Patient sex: F
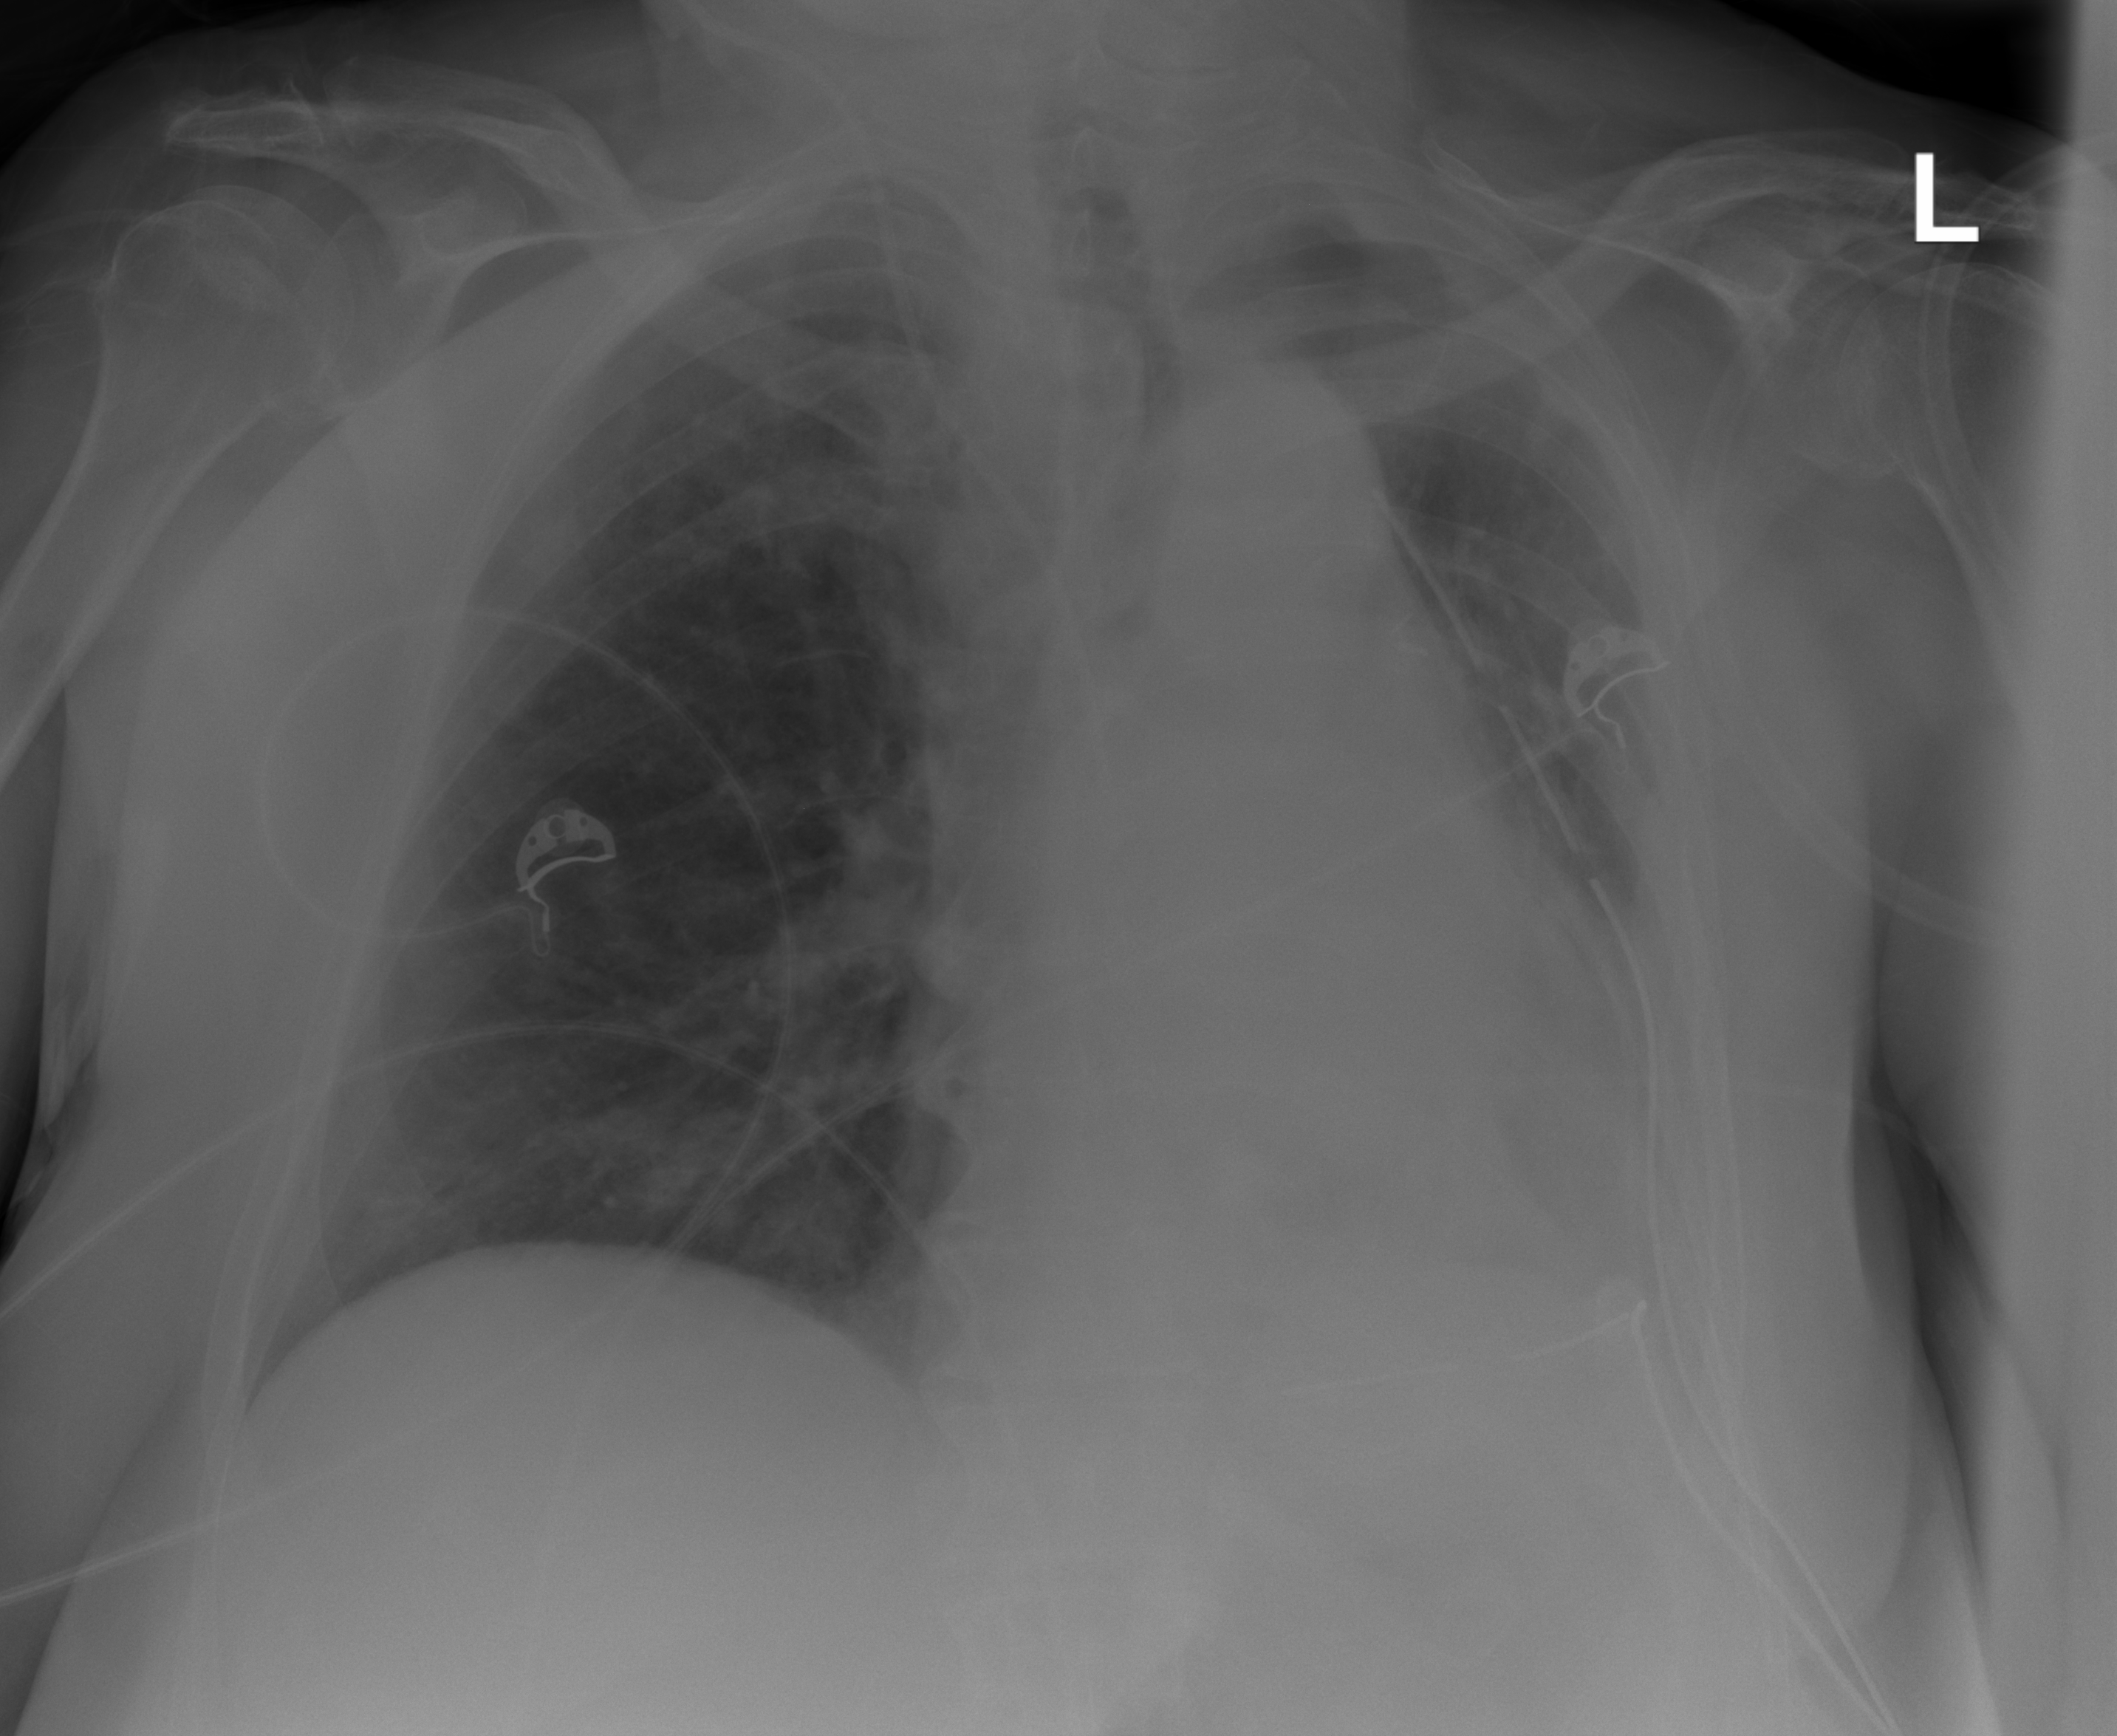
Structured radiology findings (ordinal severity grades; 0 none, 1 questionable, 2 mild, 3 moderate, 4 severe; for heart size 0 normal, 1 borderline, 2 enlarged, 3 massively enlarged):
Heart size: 2
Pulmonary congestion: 2
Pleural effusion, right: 0
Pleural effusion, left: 2
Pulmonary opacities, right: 0
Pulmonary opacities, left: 0
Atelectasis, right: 0
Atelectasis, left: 3